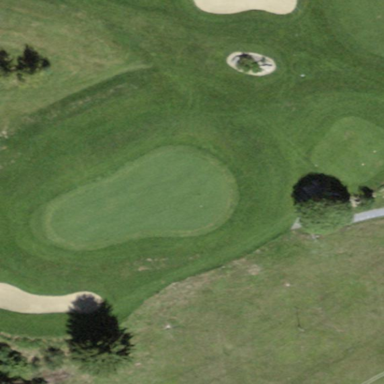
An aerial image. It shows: Golf green.